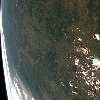
Label: land